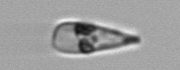
Label: Licmophora